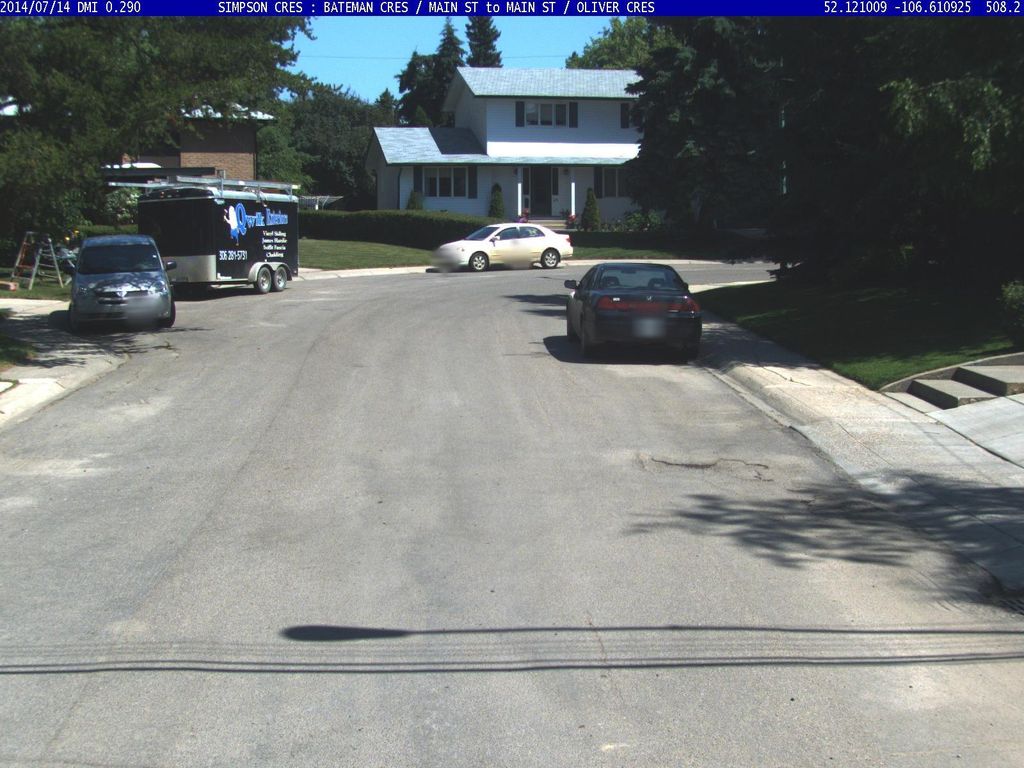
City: saskatoon